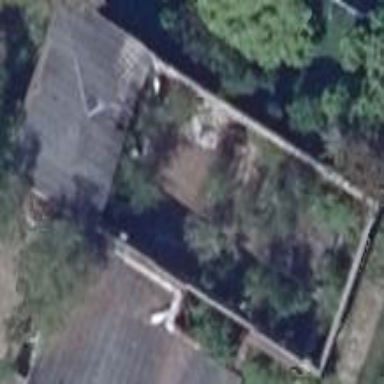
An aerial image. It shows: Farm auxiliary building.